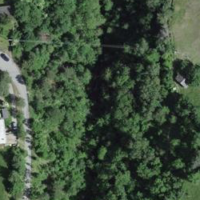
EUNIS habitat code: 44
Species observed at this site:
Emberiza cia
Prunus mahaleb